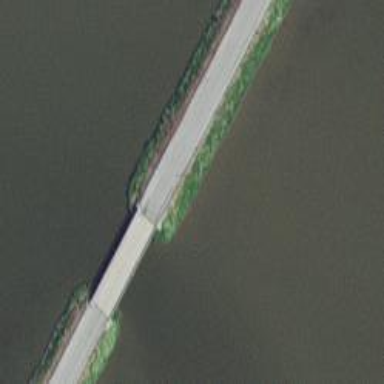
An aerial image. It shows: Unclassified road on bridge.